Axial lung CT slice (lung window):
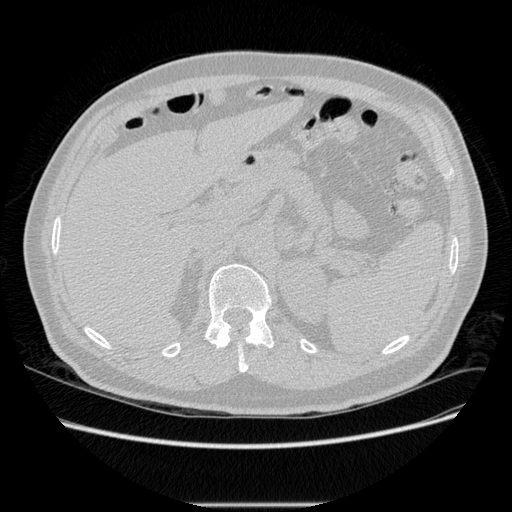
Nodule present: no